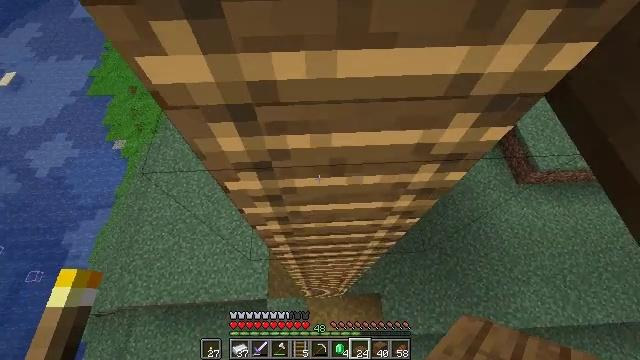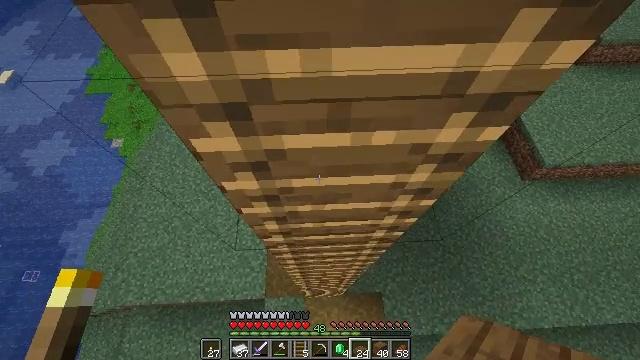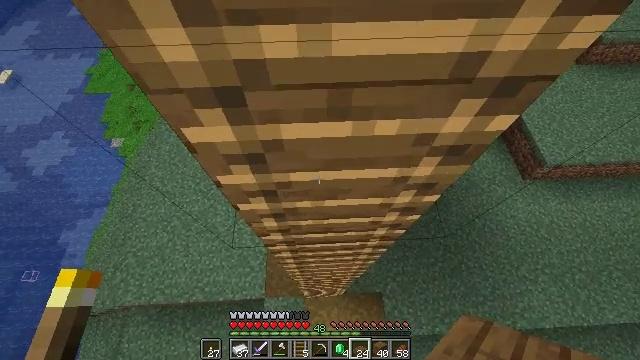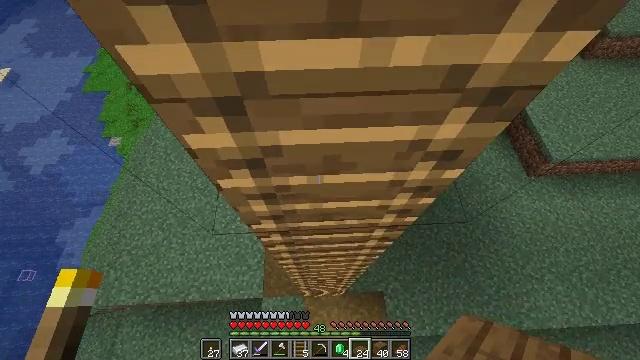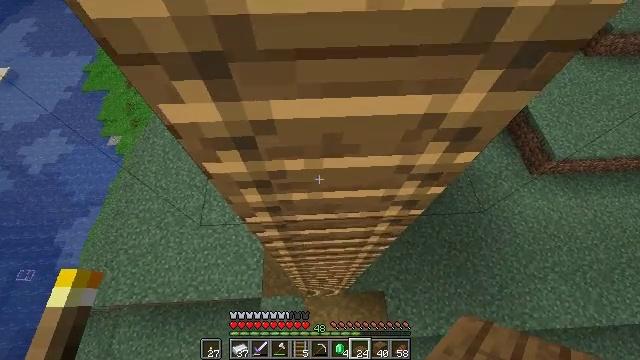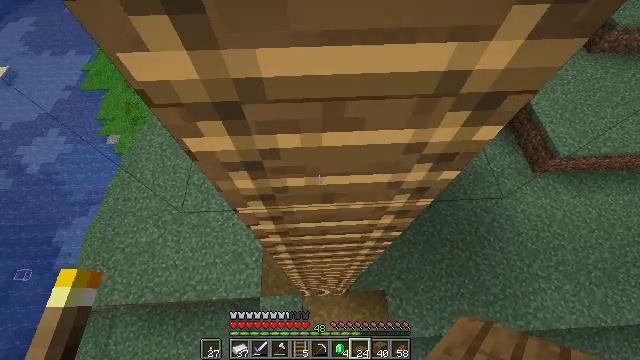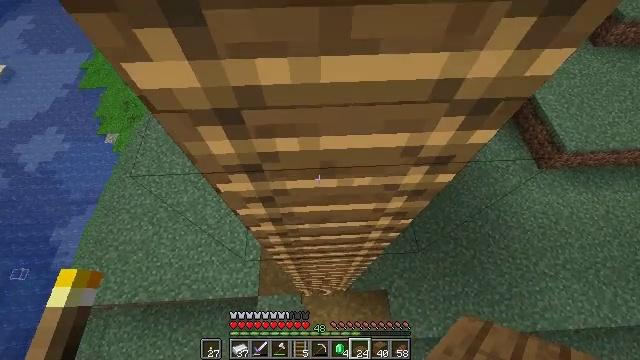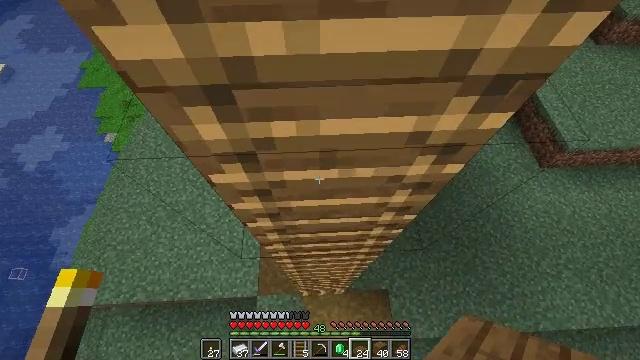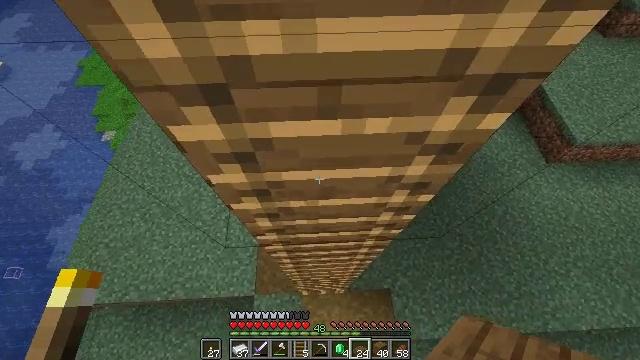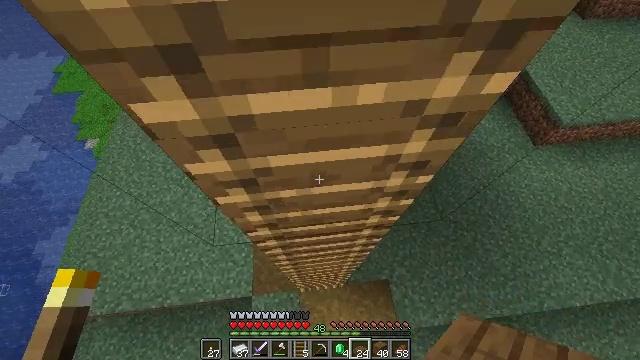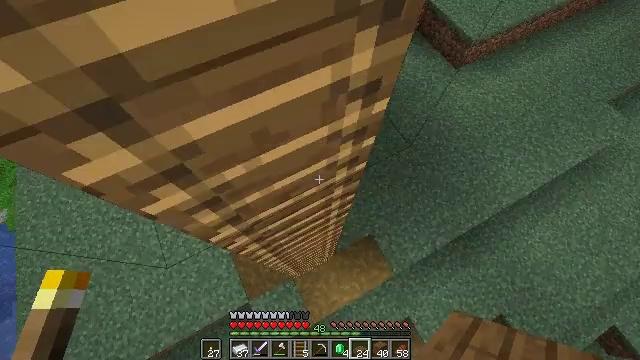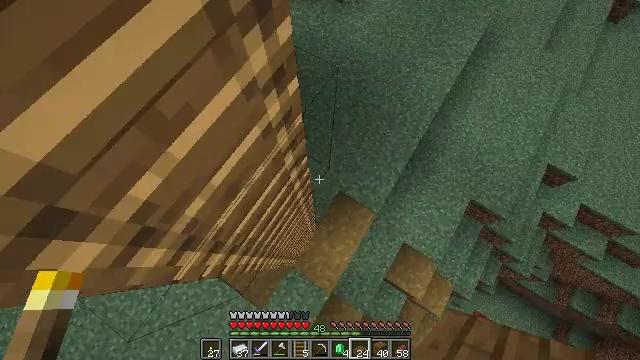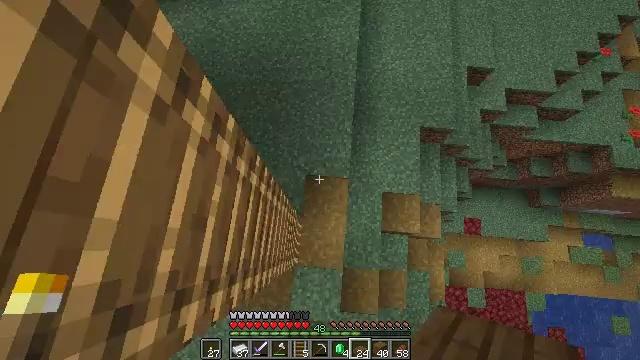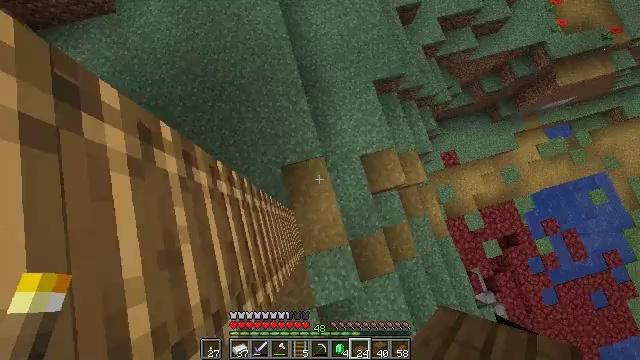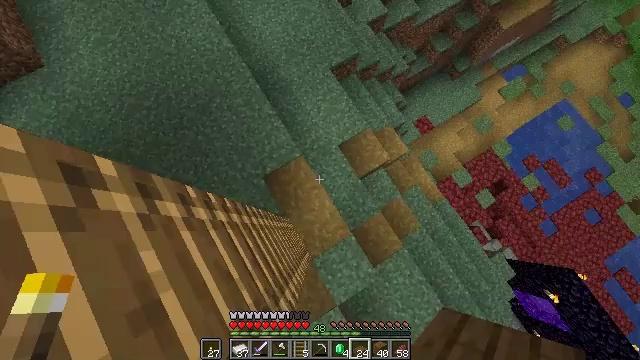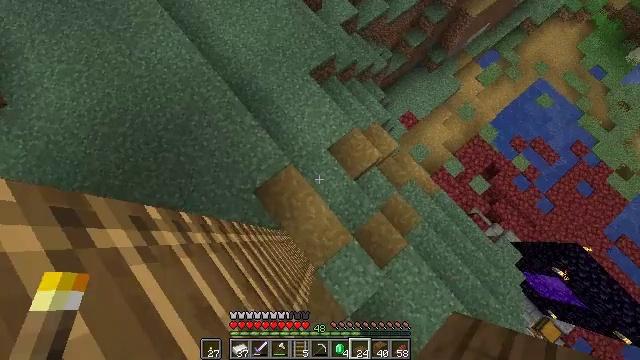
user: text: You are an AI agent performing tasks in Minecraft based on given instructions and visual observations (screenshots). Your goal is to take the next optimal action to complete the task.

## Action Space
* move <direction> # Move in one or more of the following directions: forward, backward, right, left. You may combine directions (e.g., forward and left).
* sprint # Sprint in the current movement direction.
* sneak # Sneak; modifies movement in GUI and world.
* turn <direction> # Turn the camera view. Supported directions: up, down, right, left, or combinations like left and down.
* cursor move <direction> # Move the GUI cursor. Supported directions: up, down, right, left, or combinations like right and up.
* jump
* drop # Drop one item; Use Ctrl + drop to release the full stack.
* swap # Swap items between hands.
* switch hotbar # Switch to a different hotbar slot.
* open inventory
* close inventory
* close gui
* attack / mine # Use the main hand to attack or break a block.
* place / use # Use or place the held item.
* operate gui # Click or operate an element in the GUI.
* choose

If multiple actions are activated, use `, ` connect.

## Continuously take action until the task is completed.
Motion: motion action
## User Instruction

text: Remove a spruce slab from the inventory.
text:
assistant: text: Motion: no_op
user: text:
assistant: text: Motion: no_op
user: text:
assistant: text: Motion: no_op
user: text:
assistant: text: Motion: no_op
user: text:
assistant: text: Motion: no_op
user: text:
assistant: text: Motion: no_op
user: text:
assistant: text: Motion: no_op
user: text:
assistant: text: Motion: no_op
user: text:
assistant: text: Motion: turn right
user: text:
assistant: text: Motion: turn right and down
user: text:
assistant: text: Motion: turn right and down
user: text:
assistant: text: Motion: turn right and down
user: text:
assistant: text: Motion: turn right and down
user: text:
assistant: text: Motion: turn right
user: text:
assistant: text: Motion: turn right and up
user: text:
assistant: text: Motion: turn right and up
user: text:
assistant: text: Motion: no_op
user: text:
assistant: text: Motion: no_op
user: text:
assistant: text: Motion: no_op
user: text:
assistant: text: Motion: no_op
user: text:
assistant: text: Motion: no_op
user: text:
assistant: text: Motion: no_op
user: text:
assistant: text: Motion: no_op
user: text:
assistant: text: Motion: no_op
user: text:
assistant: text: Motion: turn right
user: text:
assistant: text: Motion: turn right
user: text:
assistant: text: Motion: no_op
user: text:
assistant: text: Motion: no_op
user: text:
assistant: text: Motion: no_op
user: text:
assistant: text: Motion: no_op